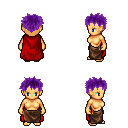
a pixel art fantasy rpg character, female body template, human, tanned skin, red cape, robe skirt, purple bedhead hairstyle, four views (front, back, left, right), 2x2 character sprite sheet, small pixel art, hard edges, no anti-aliasing